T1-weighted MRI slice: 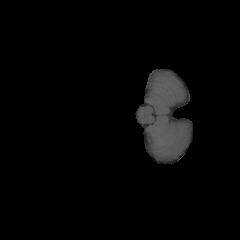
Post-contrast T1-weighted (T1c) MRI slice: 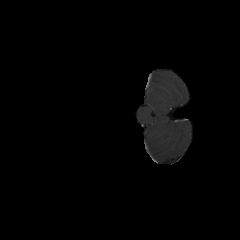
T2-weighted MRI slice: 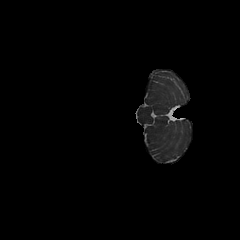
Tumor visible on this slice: no